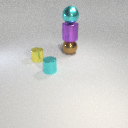
small cyan metal cylinder in front of small yellow metal cylinder